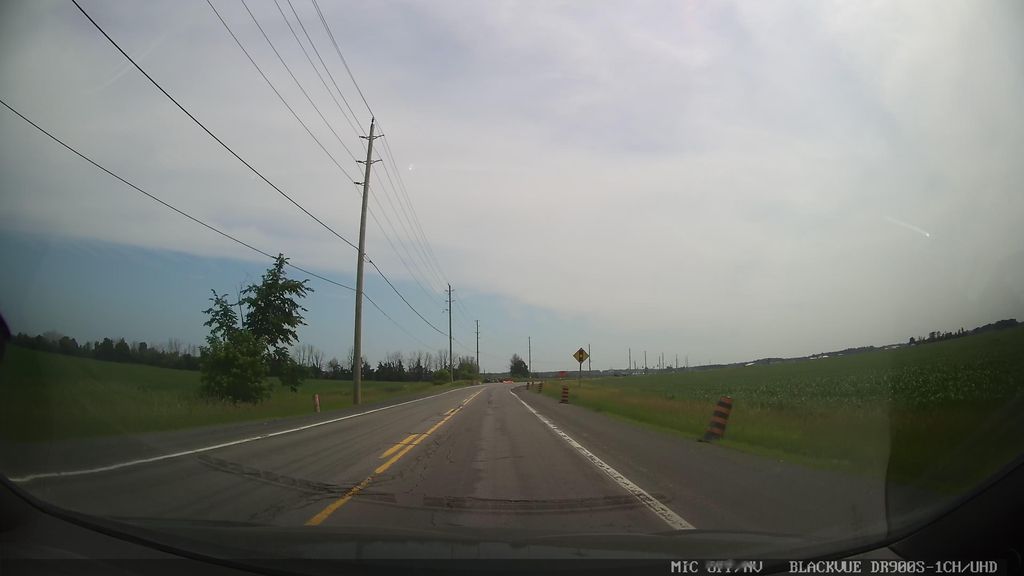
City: ottawa-gatineau